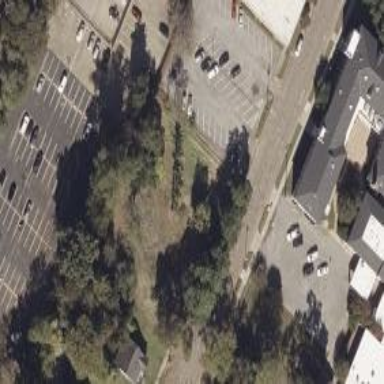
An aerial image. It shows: Paved parking area.